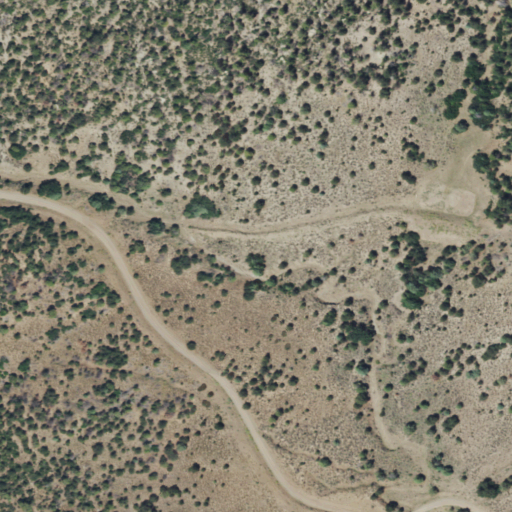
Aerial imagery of valley in Colorado named West Alamo Canyon containing shrub, evergreen forest, woody wetlands, and deciduous forest